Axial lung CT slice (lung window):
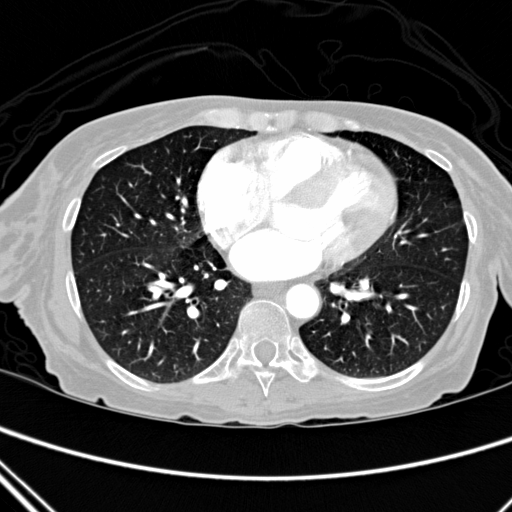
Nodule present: no